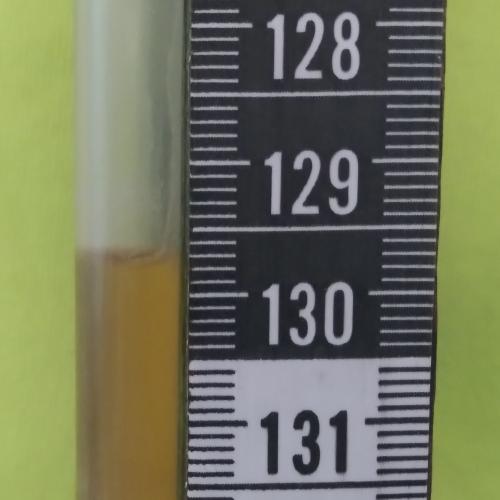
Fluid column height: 129.7 cm